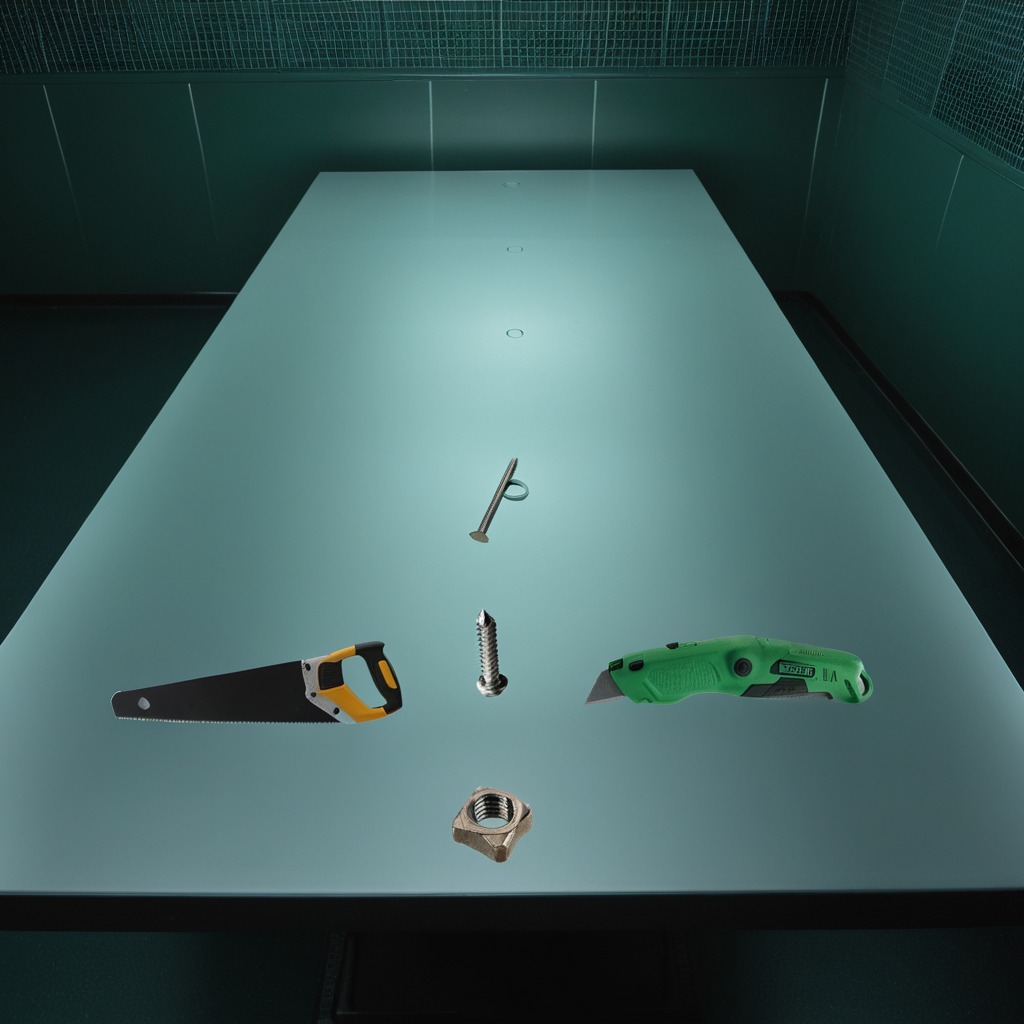
A utility knife is lying on the table.